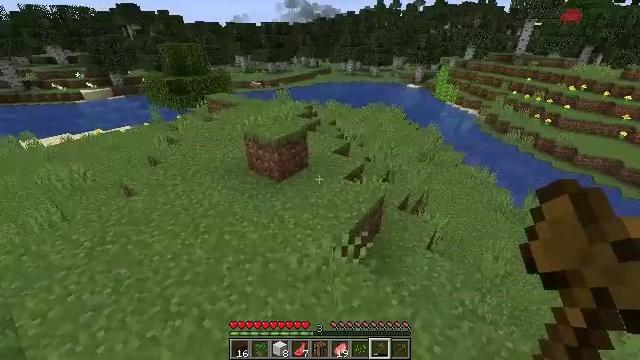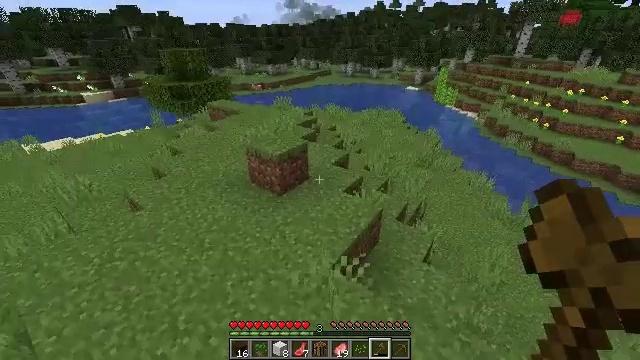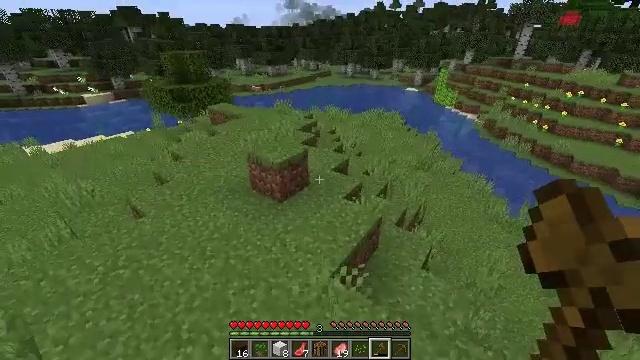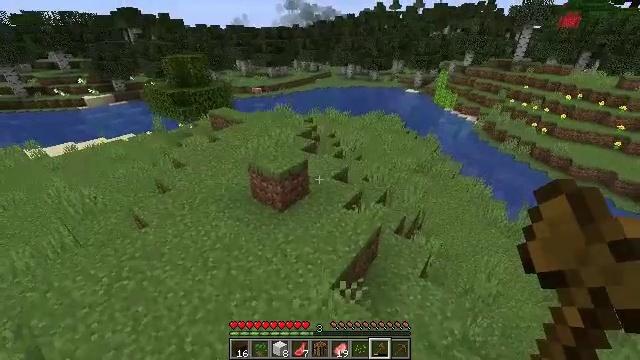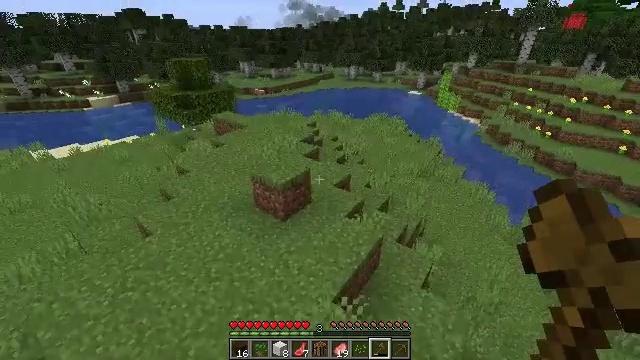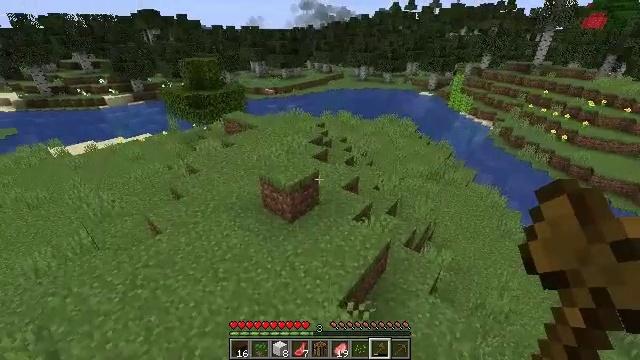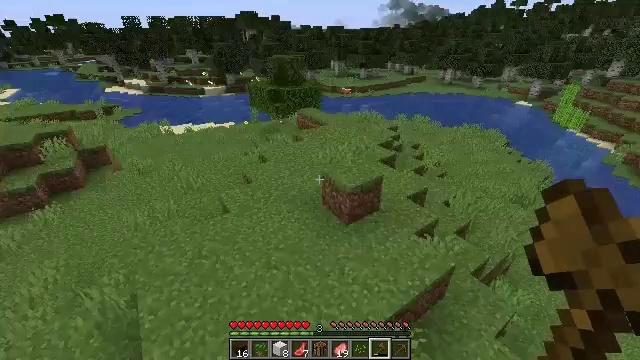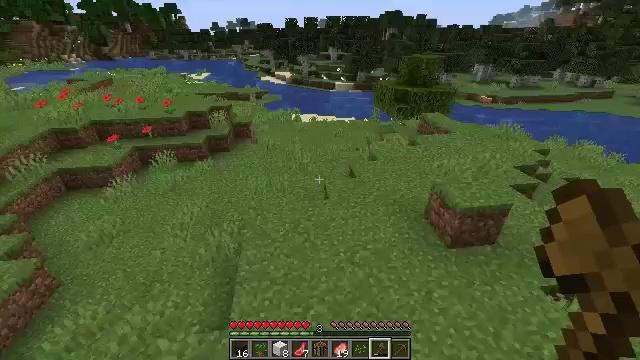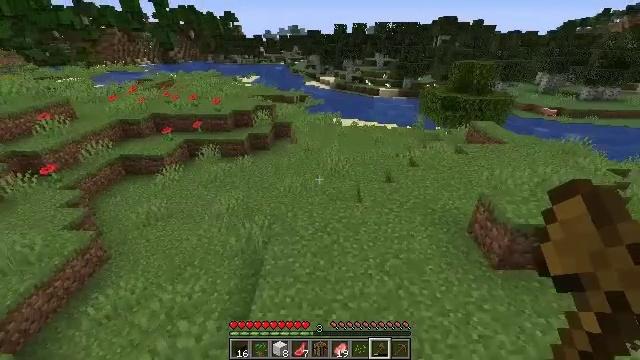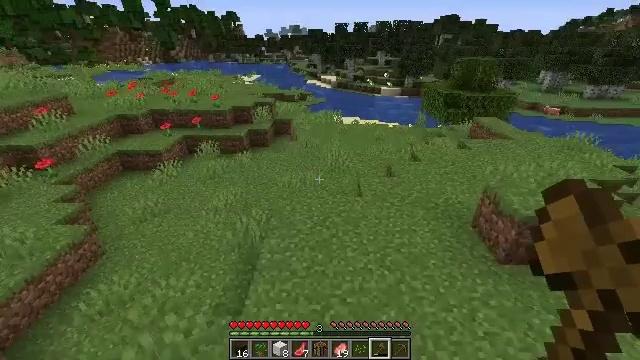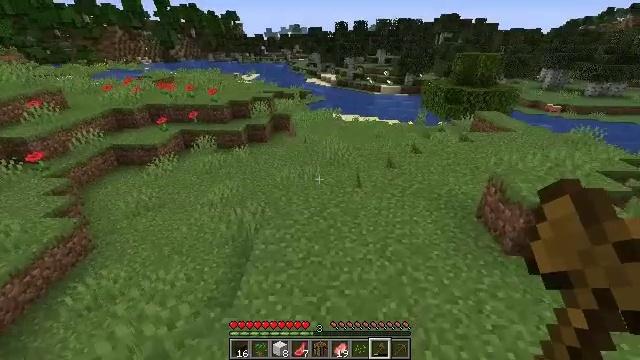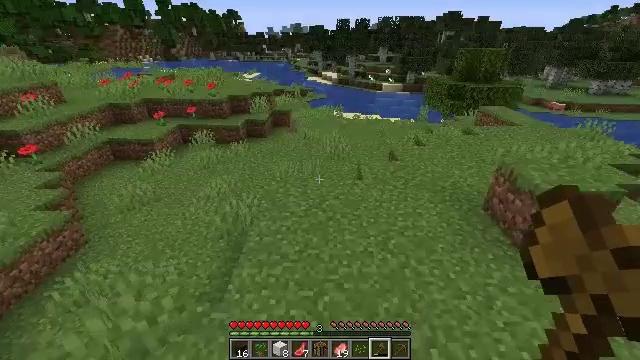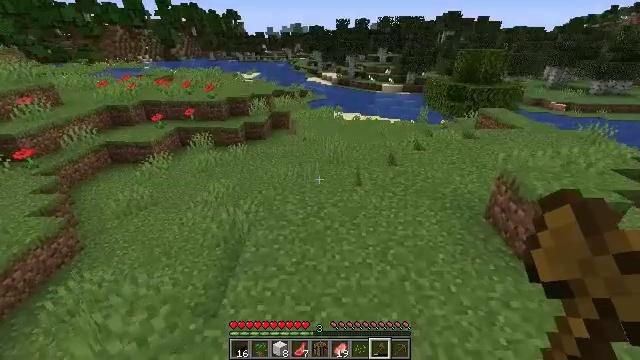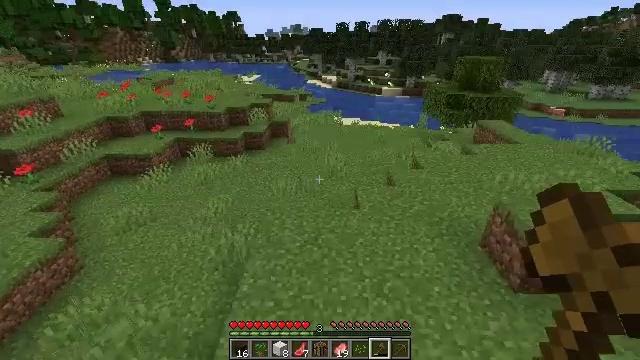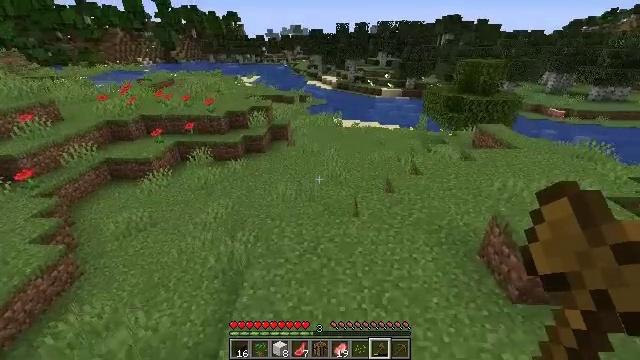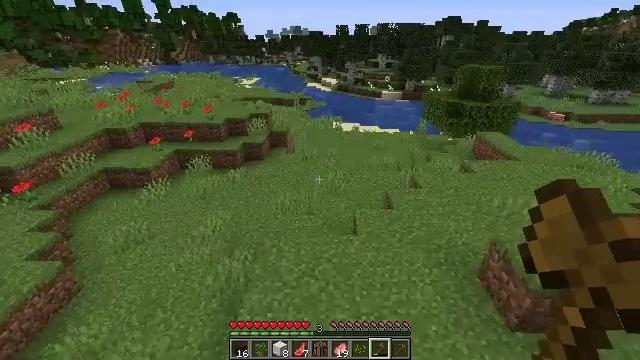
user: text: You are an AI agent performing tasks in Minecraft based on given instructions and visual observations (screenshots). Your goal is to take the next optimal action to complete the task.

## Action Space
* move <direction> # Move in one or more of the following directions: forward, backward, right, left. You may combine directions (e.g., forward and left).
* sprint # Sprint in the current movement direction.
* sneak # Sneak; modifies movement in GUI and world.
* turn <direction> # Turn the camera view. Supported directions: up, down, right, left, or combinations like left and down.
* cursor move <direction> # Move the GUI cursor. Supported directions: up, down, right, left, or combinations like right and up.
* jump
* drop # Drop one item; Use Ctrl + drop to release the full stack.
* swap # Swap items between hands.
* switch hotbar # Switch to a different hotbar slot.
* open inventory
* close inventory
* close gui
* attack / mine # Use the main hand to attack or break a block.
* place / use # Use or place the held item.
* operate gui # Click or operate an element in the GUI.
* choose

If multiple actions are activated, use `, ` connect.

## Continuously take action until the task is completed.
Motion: motion action
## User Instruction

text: Collect the rose bush for decoration.
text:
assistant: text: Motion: move forward, jump
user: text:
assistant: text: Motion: move forward, jump
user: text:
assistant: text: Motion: move forward
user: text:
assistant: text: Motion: move forward
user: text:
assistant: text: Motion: move forward, turn left
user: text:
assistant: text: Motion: move forward, turn left
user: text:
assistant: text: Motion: move forward, turn left
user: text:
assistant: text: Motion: move forward, turn left and up
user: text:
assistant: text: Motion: move forward
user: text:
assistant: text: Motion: move forward
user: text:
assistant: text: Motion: move forward, jump
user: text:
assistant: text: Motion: move forward, jump
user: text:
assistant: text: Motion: move forward, jump
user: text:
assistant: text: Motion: move forward, jump
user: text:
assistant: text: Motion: move forward, jump
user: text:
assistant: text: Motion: move forward, jump
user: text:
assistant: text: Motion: move forward, jump
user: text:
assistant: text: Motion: move forward, jump
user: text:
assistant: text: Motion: move forward, jump
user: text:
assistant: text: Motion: move forward, turn left
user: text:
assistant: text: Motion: move forward, turn left
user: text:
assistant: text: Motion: move forward, turn left, jump
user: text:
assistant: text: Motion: move forward, turn left, jump
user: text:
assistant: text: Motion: move forward, turn left, jump
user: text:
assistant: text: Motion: move forward, jump
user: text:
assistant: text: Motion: move forward, jump
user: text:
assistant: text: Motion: move forward, jump
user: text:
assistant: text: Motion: move forward, jump
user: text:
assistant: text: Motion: move forward, turn left and down, jump
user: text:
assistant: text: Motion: move forward, turn left and down, jump